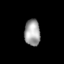
Tissue: lung
Cell type: Others
Senescence score: 0.2262
Nuclear area (px): 408
Mean DAPI intensity: 160.52